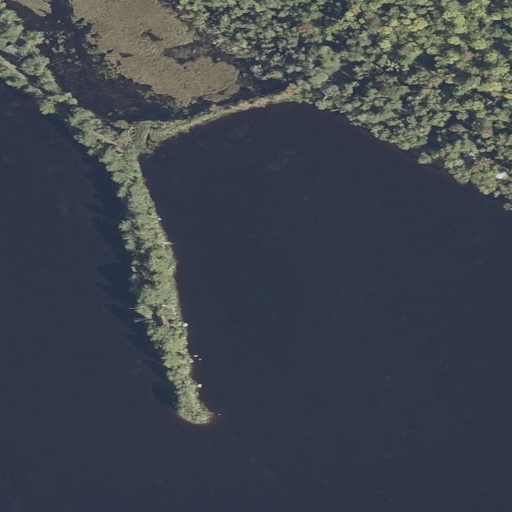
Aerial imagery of cape in Maine named Beaverdam Point containing open water, open development, woody wetlands, mixed forest, deciduous forest, herbaceous wetlands, and grassland